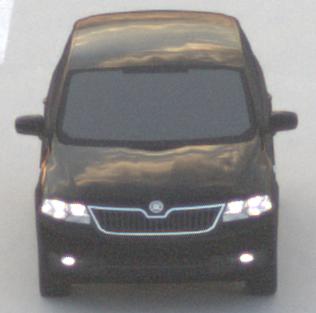
Make: Skoda
Model: Rapid Spaceback 1.2 TSI
Detailed model: Rapid Spaceback
Model produced from: 2013/10
Model produced until: 2015/04
Doors: 5
Color: black
Road condition: dry road
Daytime: sunrise or sunset
Contrast: low contrast